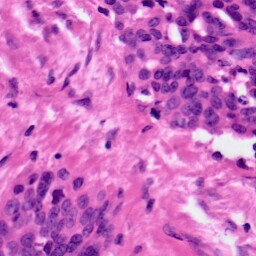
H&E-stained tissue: Ovarian